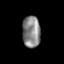
Tissue: lung
Cell type: Others
Senescence score: 0.1792
Nuclear area (px): 558
Mean DAPI intensity: 133.774